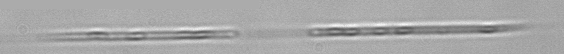
Label: Rhizosolenia